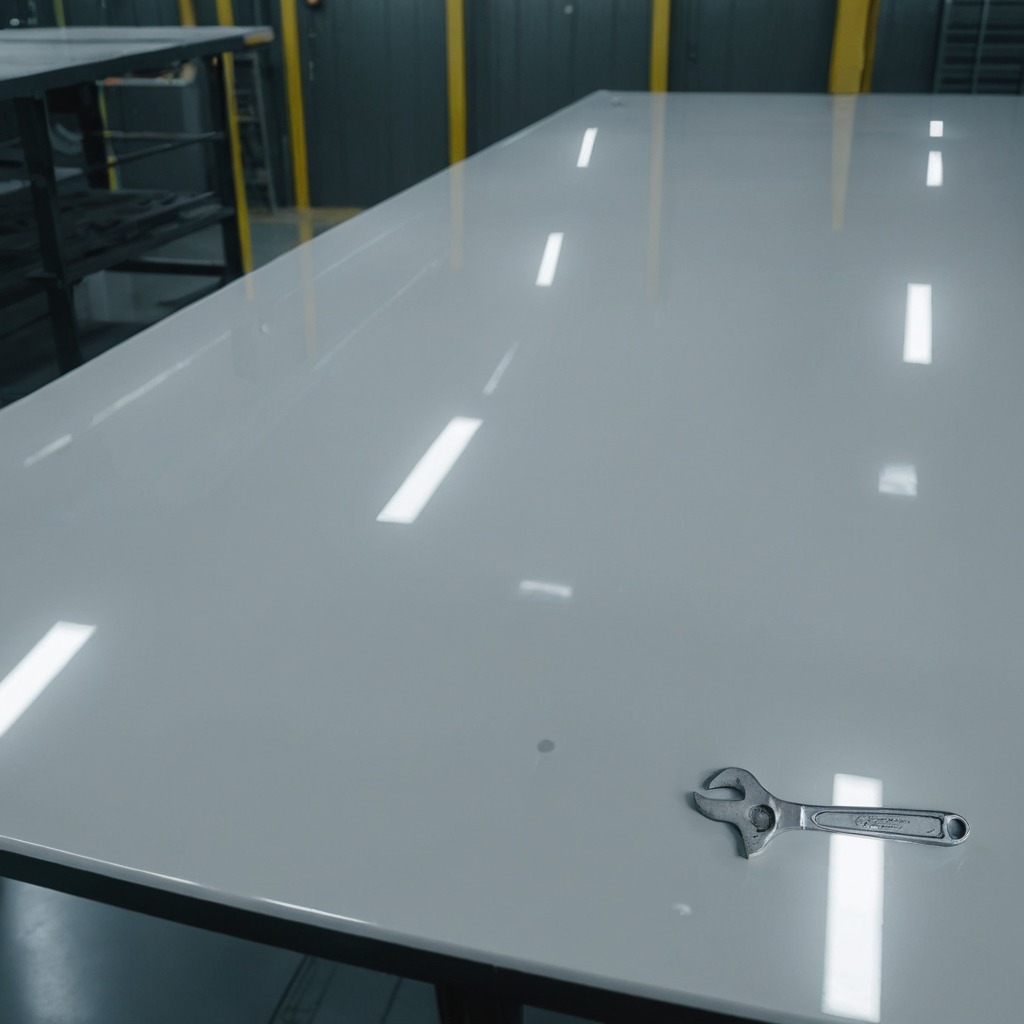
A wrench is lying on the table.